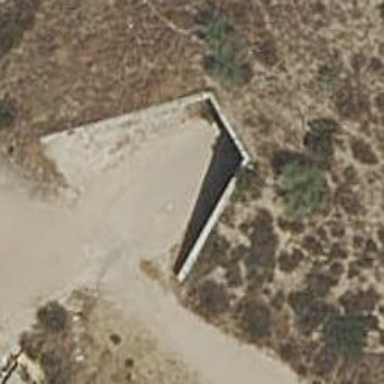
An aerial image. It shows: Tunnel along track.